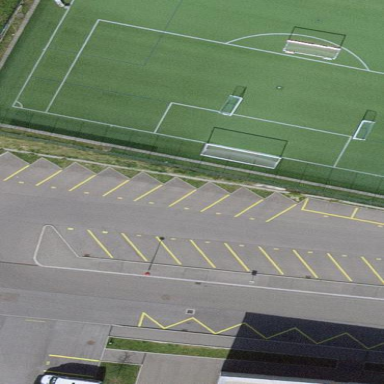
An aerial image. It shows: Parking area with surface.